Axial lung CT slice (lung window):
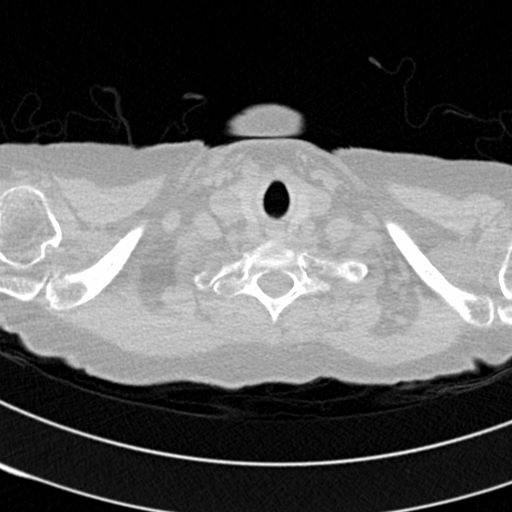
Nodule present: no